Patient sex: M
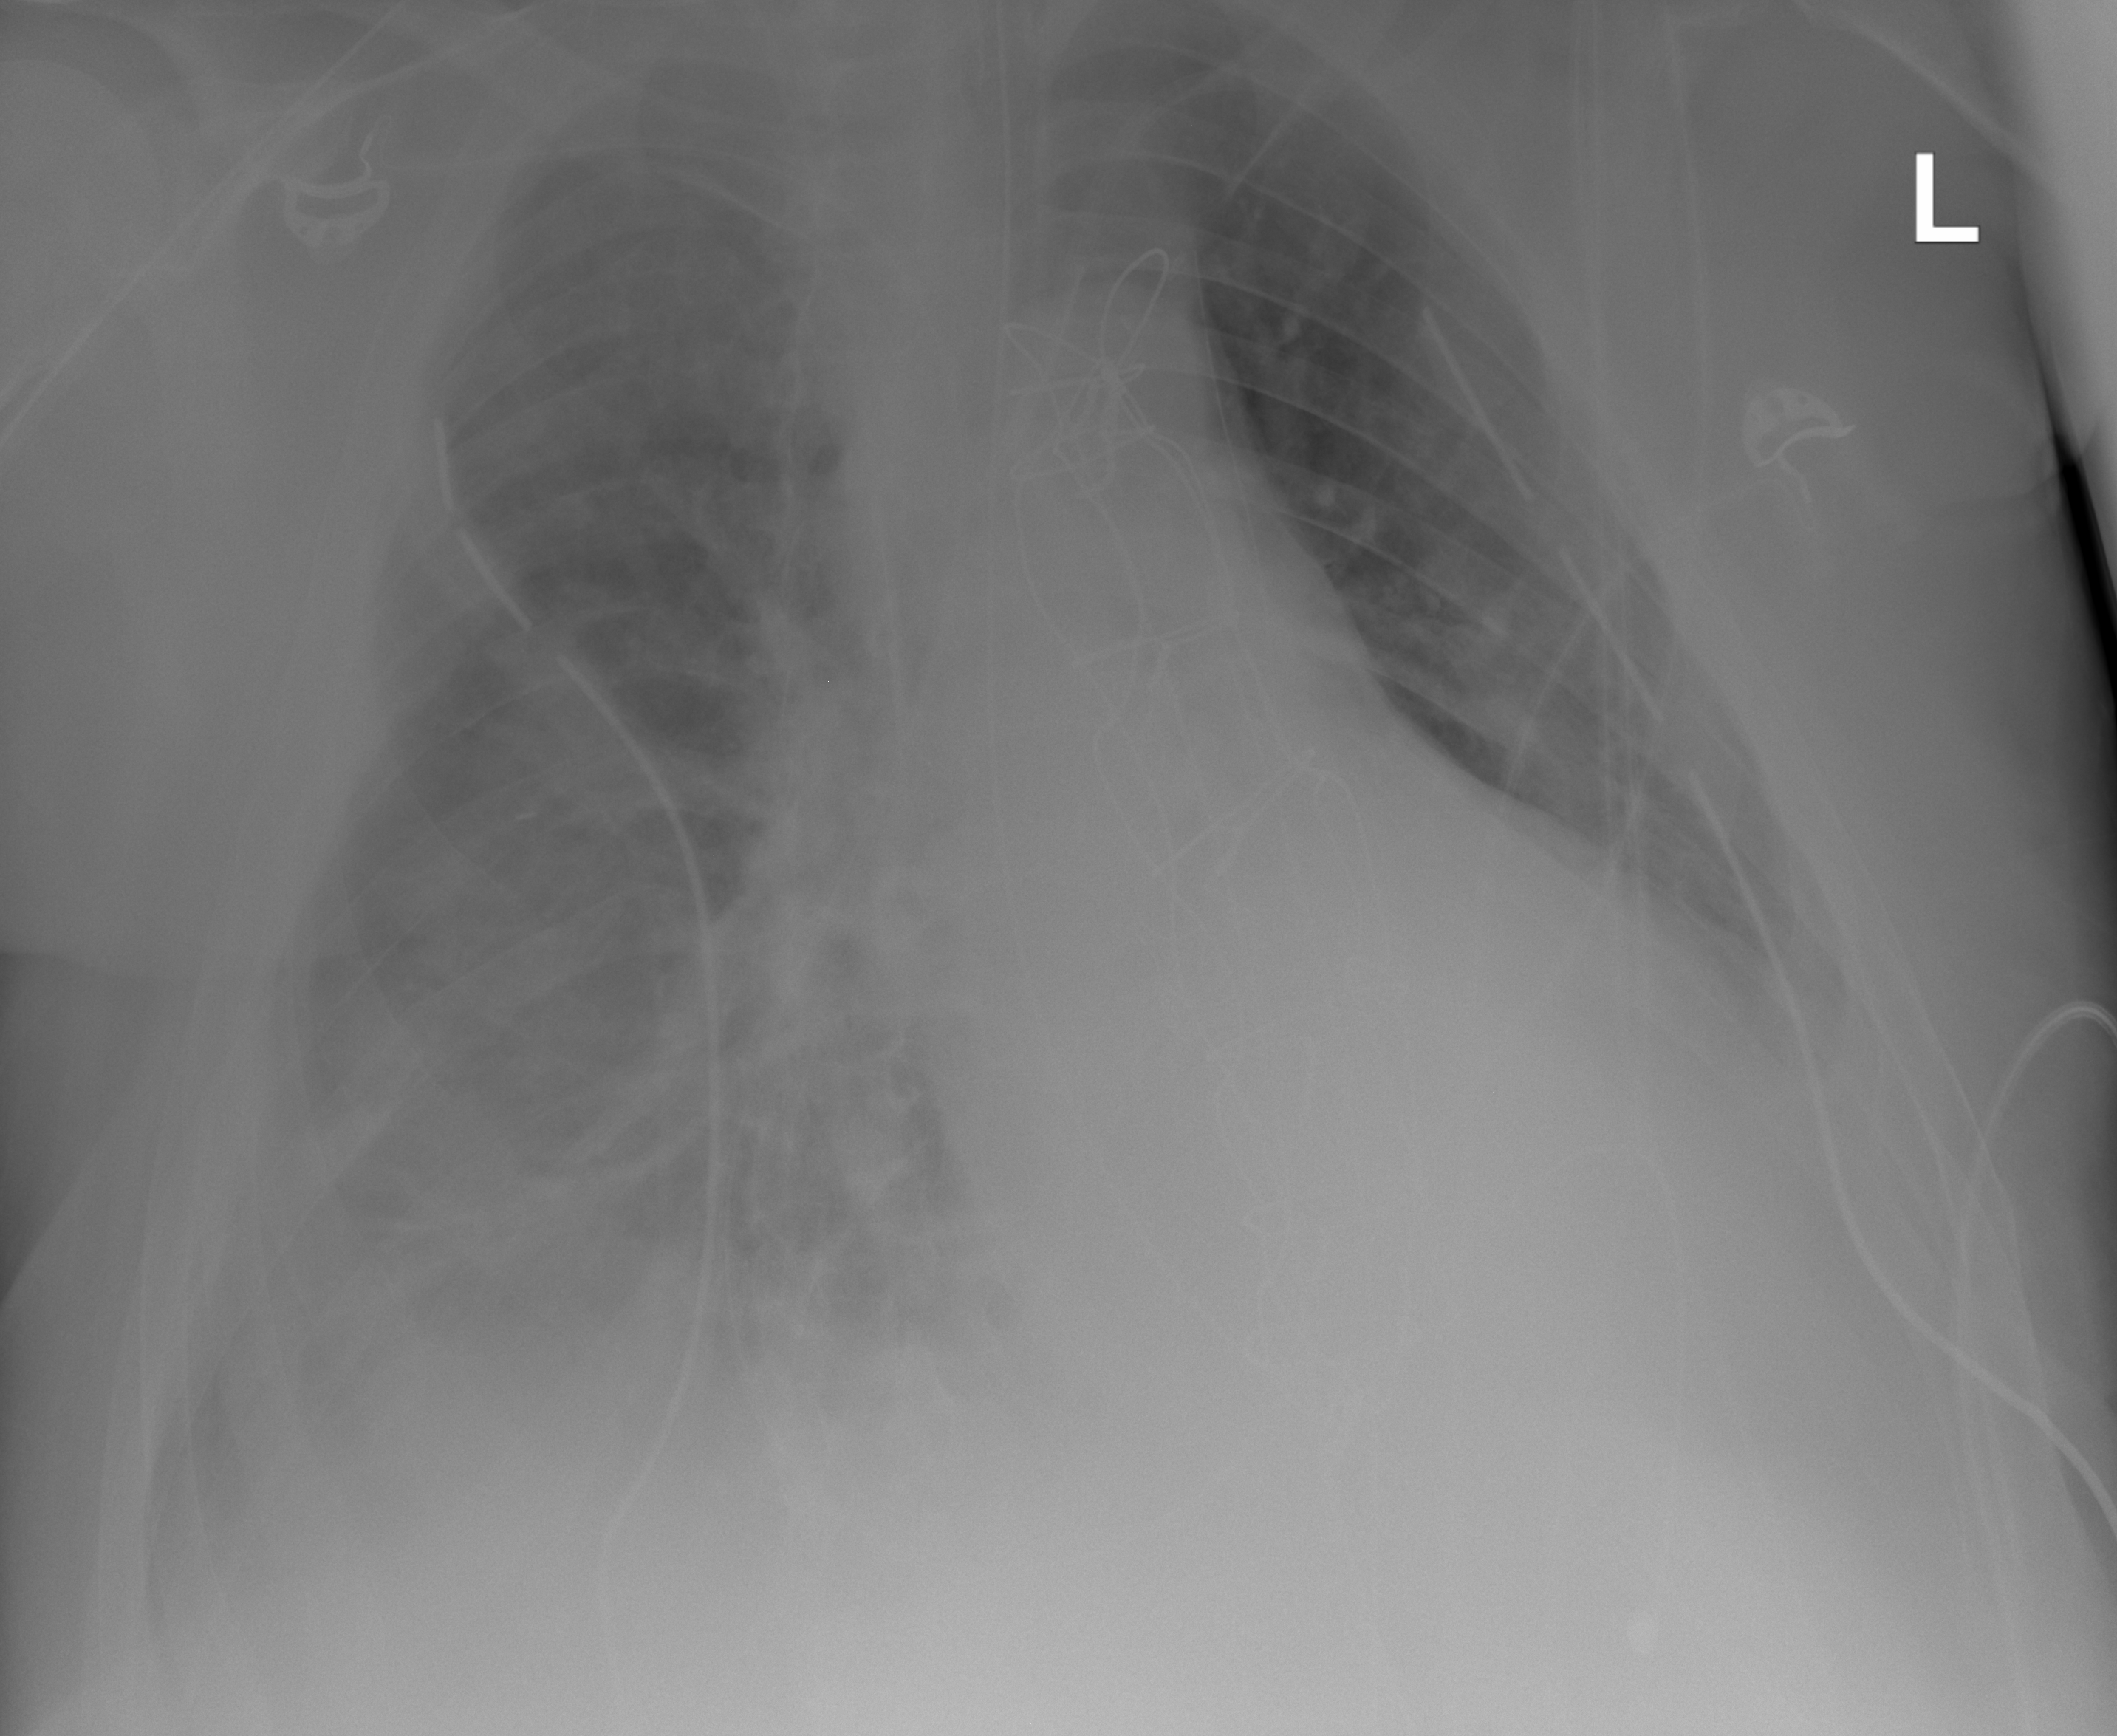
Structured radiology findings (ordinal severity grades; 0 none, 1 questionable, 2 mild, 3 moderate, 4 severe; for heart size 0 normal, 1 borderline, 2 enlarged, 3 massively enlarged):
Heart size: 2
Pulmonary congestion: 2
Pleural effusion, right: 2
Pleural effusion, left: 2
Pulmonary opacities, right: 1
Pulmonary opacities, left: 0
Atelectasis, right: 2
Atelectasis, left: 2